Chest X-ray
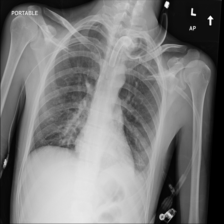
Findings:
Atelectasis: positive
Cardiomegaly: negative
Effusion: negative
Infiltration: negative
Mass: negative
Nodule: negative
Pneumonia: negative
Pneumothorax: negative
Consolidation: negative
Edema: negative
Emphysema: negative
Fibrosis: negative
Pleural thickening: negative
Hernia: negative